Question: I have a strange problem when I try to deploy my current app to the device.
Once it is successfully pushed down I see the Default.png as it loads, then the first view appears for about 1/10 second and the whole screen goes white. It feels like the it is a resolution issue or similar as I can still interact with the text fields. When I touch the text field the keyboard appears as normal and I can type in. I can also click-hold in the text field and the magnifying glass appears and shows everything underneath.
I have tried displaying a different view at launch to see if it was specific to the first view but to no avail.
I also tried a different device and it also happens there.
I am using iOS SDK 4.0.2 and the devices are 3.1.3 & 3.1.2
P.S. This all worked fine up to a few weeks ago, but I'm not sure what has changed to make this happen.
Thanks in advance
Liam
Edit:
The app works perfectly in the simulator.
---

---
Snippet of the code to display the view. It's a very simple page that is displayed if the person is not logged in. In the image the magnifying glass is in the 'username' field. This works fine in the simulator.
'''
LoginPageViewController *loginViewController = [[LoginPageViewController alloc] initWithNibName:@"LoginPage" bundle:nil];
[self presentModalViewController:loginViewController animated:YES];
'''
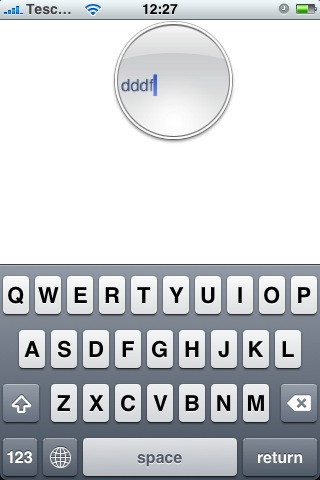
Answer: It turns out that the 'Main nib file base name' in the project's plist was loading a blank view on top of the view I was creating.
I still do not know why this only happened on the device and not on the simulator? perhaps a speed issue when loading?